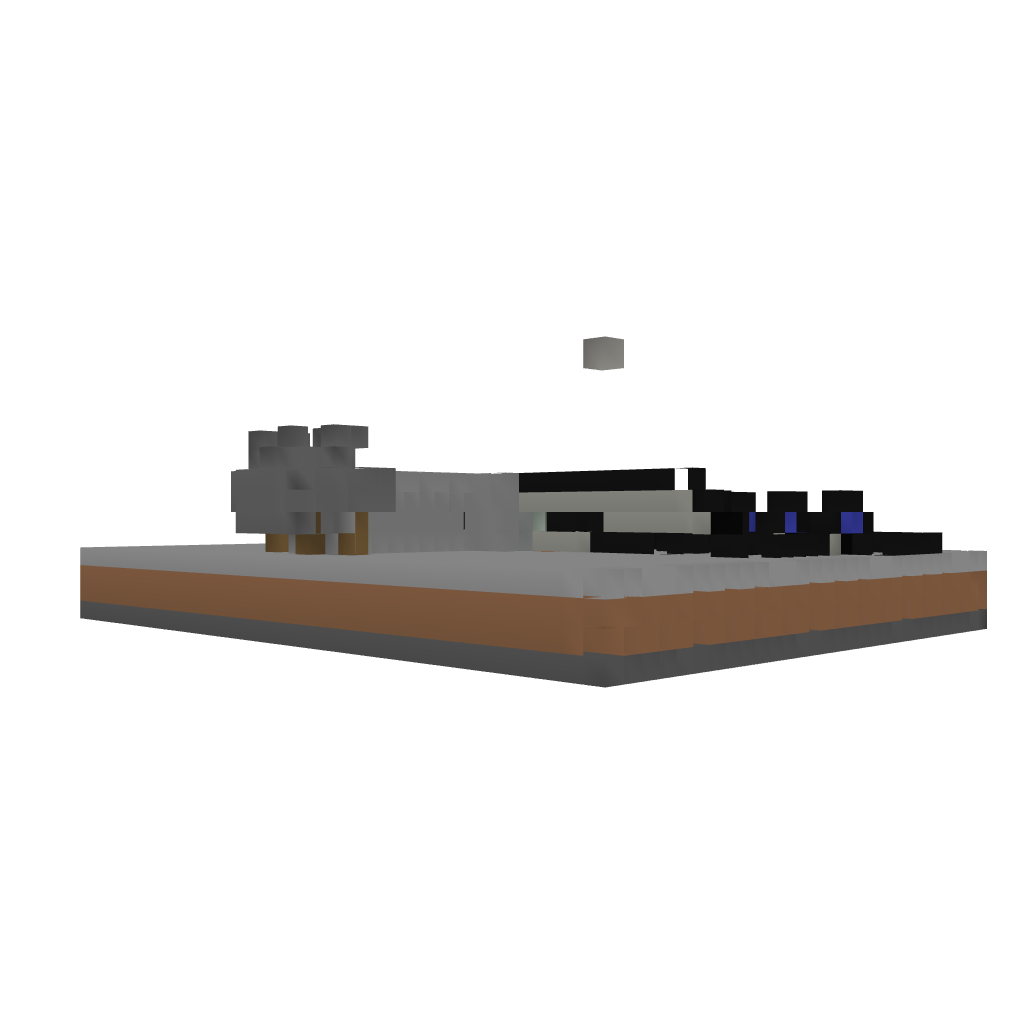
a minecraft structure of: Code Door